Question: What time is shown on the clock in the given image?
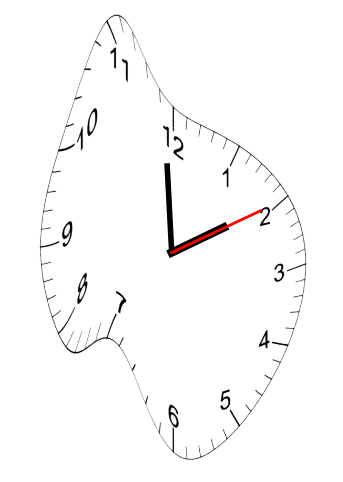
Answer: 01:59:10